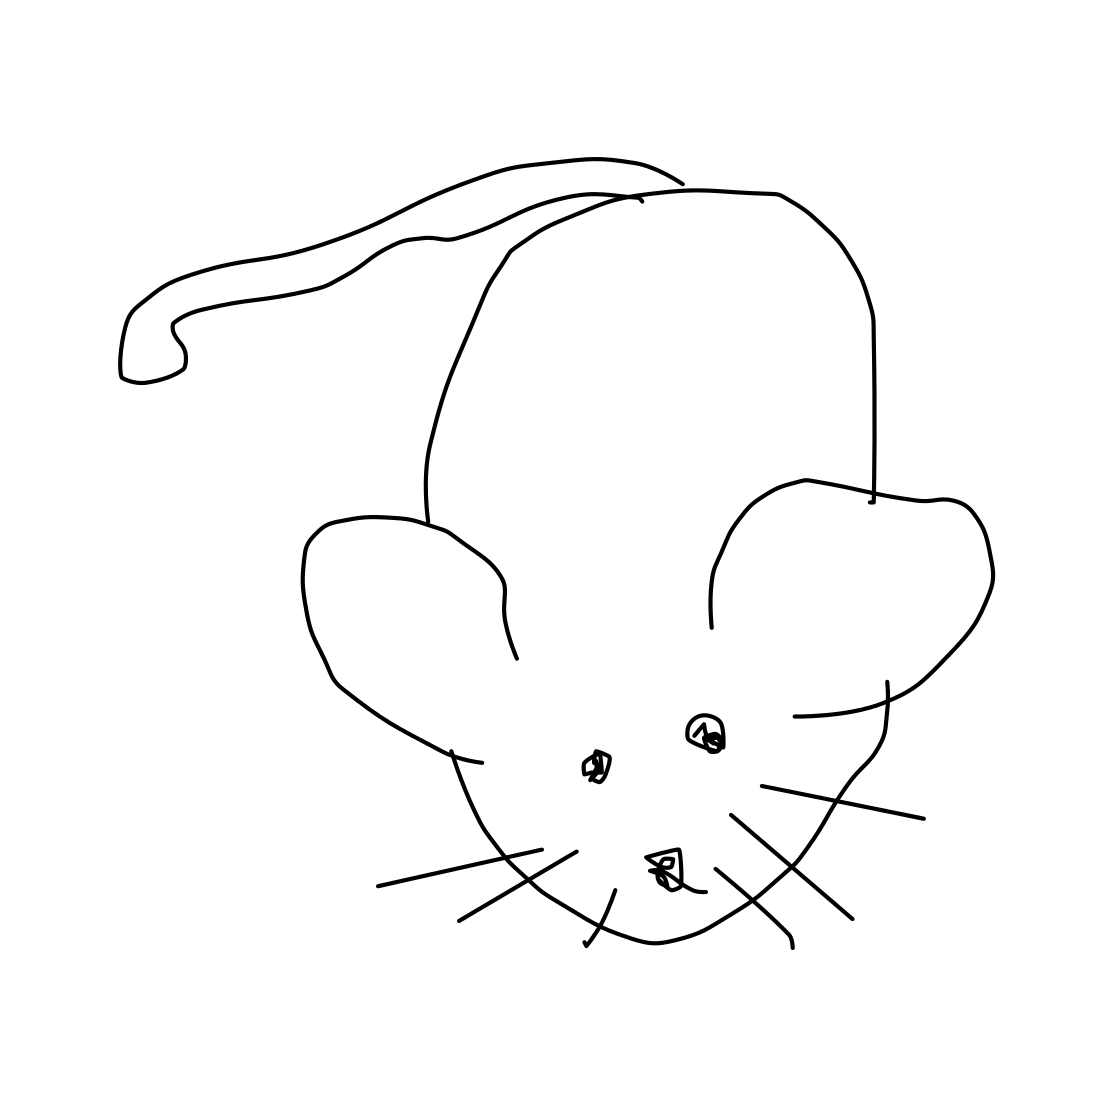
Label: mouse (animal)